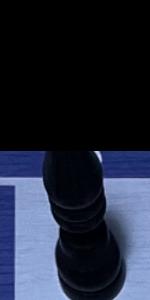
Label: Bishop_Black